Question: what is the difference between a and a and how they are related ?
plz explain me in context of below diagram

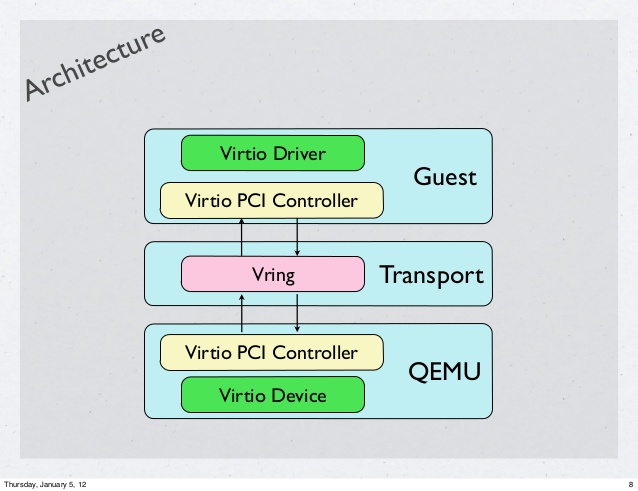
Answer: A device is a general device like hardisk, network card etc.
Device driver is a piece of code written to interact with the device, in a more clear way to control the device. It tells how we are going to interact with a device.
The picture you mentioned is related to virtualization:
- is an Emulator means it make virtual CPU, NIC etc. so that Virtual machines can have their own CPU, NIC etc. Think of it like you don't have anything but you are creating an illusion that you have it,
As explained qemu will create emulated devices, now to operate on them we need some drivers. That is where virtio drivers comes into picture.
These driver are written to control the emulated devices.